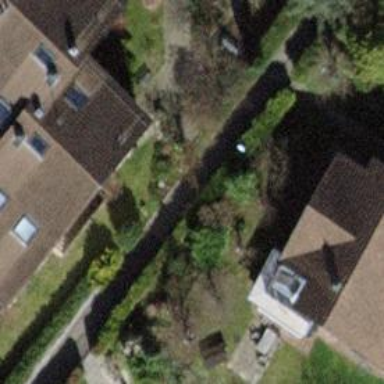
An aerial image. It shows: Set of steps with paving stones. There is also ramp available.